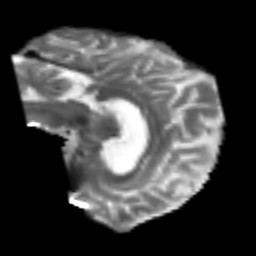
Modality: T2w
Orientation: sagittal
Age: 65
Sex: male
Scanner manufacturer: siemens
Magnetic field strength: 3 T
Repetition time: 4.987 s
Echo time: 0.0792 s